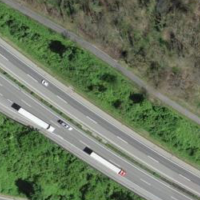
EUNIS habitat code: 57
Species observed at this site:
Milvus milvus
Buteo buteo